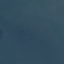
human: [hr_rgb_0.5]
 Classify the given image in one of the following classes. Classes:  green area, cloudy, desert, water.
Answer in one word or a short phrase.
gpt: water